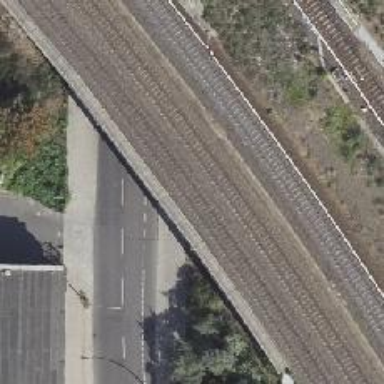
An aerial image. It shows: Railway bridge.